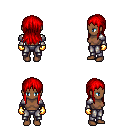
a pixel art fantasy rpg character, female body template, human, dark skin, steel arm armor, metal pants, red unkempt hairstyle, gold gloves, four views (front, back, left, right), 2x2 character sprite sheet, small pixel art, hard edges, no anti-aliasing